Question:
Safari helpfully (?) prompts before closing a tab or window when text has been entered into an input.
There are some cases where, as a web developer, this isn't desirable -- for example, when the input is a live search where the user when the window is closed, even though there's still text in the field.
How can I let Safari know that text in a particular input doesn't need its protection?
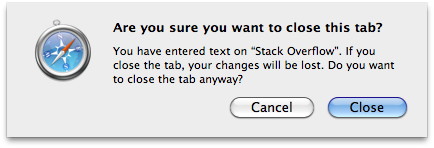
Answer: I think I've got a solution to this problem, though it's unquestionably a hack (i.e. if Safari changes how this feature is implemented, it could stop working). Shown here with a touch of jQuery:
'''
$('.unimportant').live('blur', function(){
var olddisplay = this.style.display;
this.style.display = 'none';
this.clientLeft; // layout
this.style.display = olddisplay;
});
'''
<URL>
In short:
1. Hide the input
2. Trigger layout
3. Show the input
You can also change the value of the input, trigger layout, and change it back.
The one limitation here is that cleaning the input has to be done explicitly. In this case, it will be dirty until 'blur'. This works well in my situation, and probably in many others, since the input will be protected from an accidental window close until something else on the page is manipulated (e.g. a link is clicked). You could choose to run this on 'keyup' if you're willing to live with a flicker of the insertion point every time a key is pressed.
I'm open to cleaner solutions.